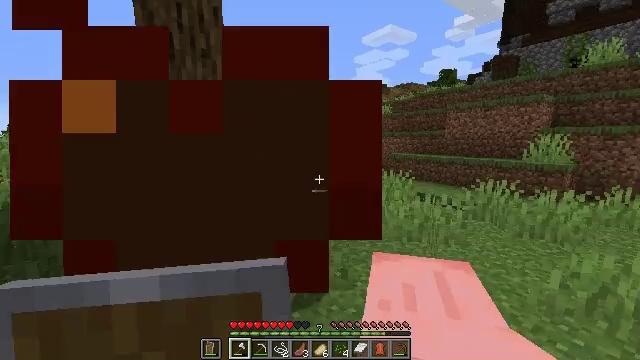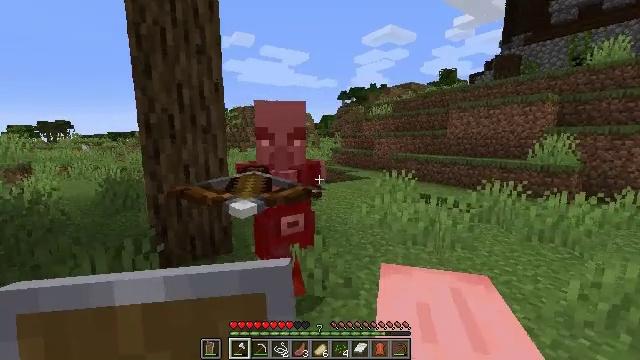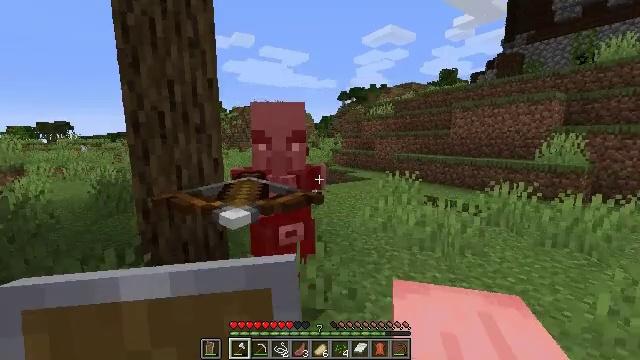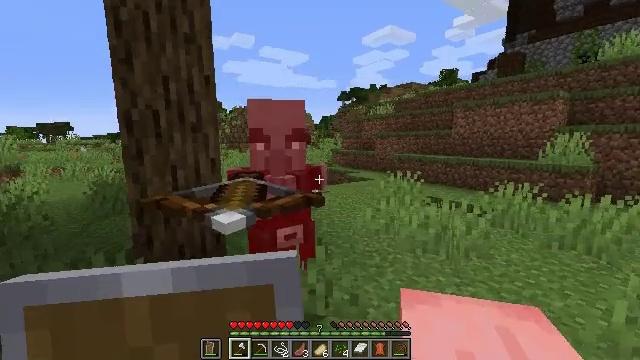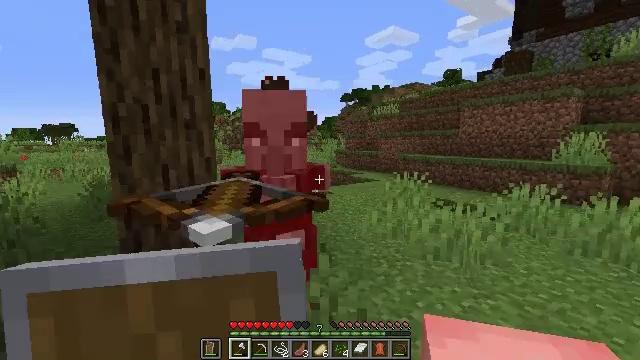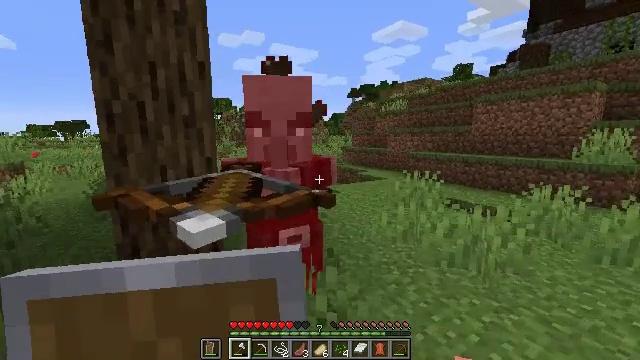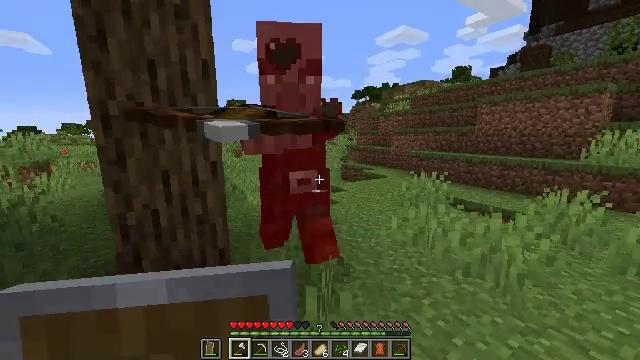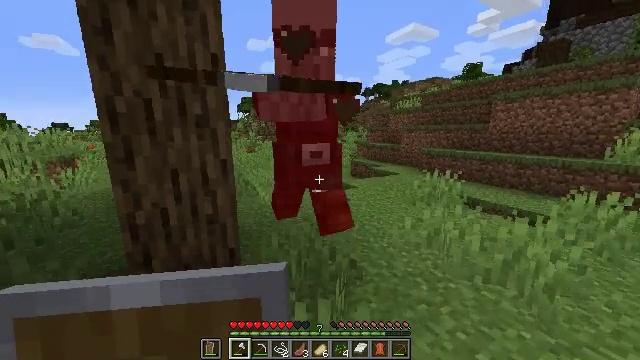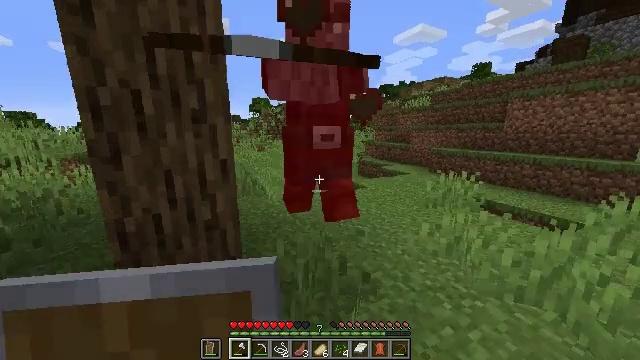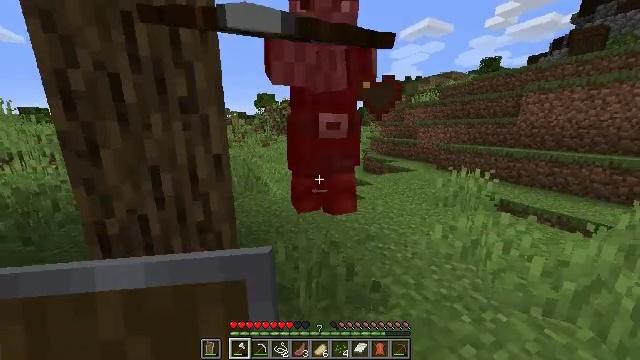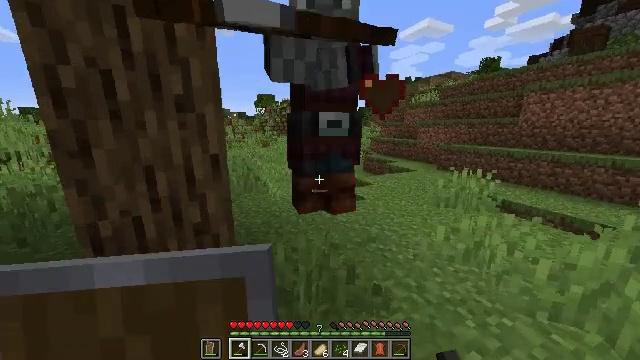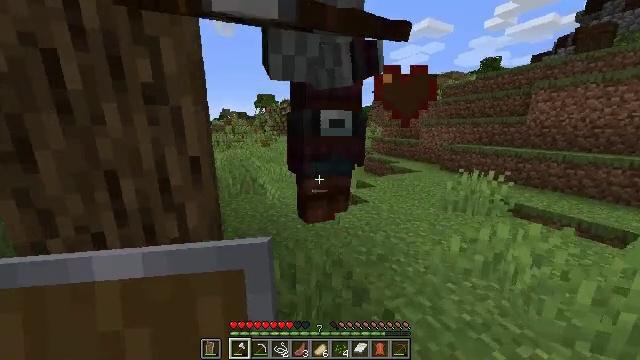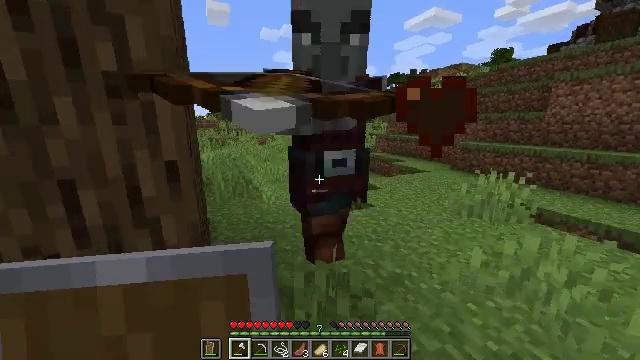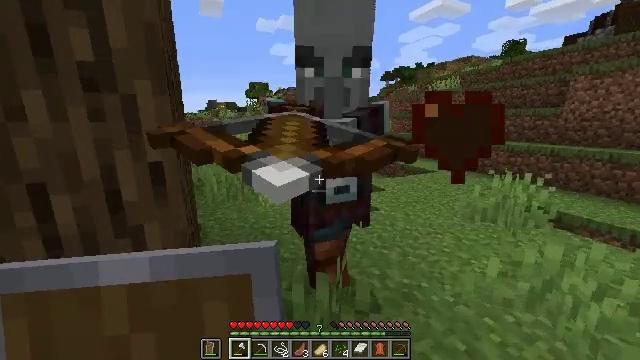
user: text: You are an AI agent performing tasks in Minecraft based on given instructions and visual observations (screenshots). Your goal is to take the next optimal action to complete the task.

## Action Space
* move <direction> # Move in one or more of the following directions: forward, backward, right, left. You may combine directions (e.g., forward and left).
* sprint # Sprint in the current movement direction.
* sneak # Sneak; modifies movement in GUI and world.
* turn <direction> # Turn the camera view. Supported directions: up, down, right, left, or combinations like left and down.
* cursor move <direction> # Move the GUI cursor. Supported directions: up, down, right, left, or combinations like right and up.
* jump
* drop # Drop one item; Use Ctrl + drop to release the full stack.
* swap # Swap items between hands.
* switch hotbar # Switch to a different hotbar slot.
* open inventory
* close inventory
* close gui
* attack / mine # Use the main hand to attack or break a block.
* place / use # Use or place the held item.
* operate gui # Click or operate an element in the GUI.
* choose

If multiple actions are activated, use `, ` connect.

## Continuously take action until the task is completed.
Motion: motion action
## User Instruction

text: Combat the pillager.
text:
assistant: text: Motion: move forward
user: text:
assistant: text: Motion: move forward
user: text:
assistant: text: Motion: move forward
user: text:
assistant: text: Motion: move forward
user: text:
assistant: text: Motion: move forward, sprint, turn left
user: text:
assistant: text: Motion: move forward, sprint, turn left and down
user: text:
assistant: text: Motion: move forward, sprint, turn left and down
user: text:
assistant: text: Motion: move forward, sprint, turn left
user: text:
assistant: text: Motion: move forward, sprint, turn left and down, attack / mine
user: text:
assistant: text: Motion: move forward, sprint, attack / mine
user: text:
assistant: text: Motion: attack / mine
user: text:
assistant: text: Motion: no_op
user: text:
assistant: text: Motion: no_op
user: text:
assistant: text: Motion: no_op